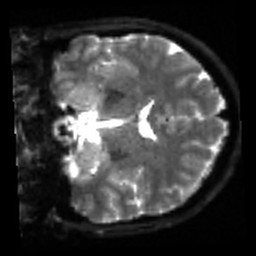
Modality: sbref
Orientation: coronal
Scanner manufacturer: siemens
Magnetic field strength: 3 T
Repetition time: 4 s
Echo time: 0.0594 s